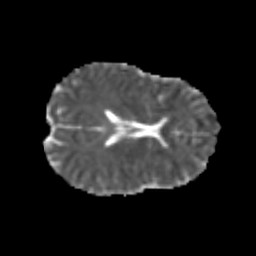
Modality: MD
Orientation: axial
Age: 24
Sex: female
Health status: healthy
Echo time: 0.074 s